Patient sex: M
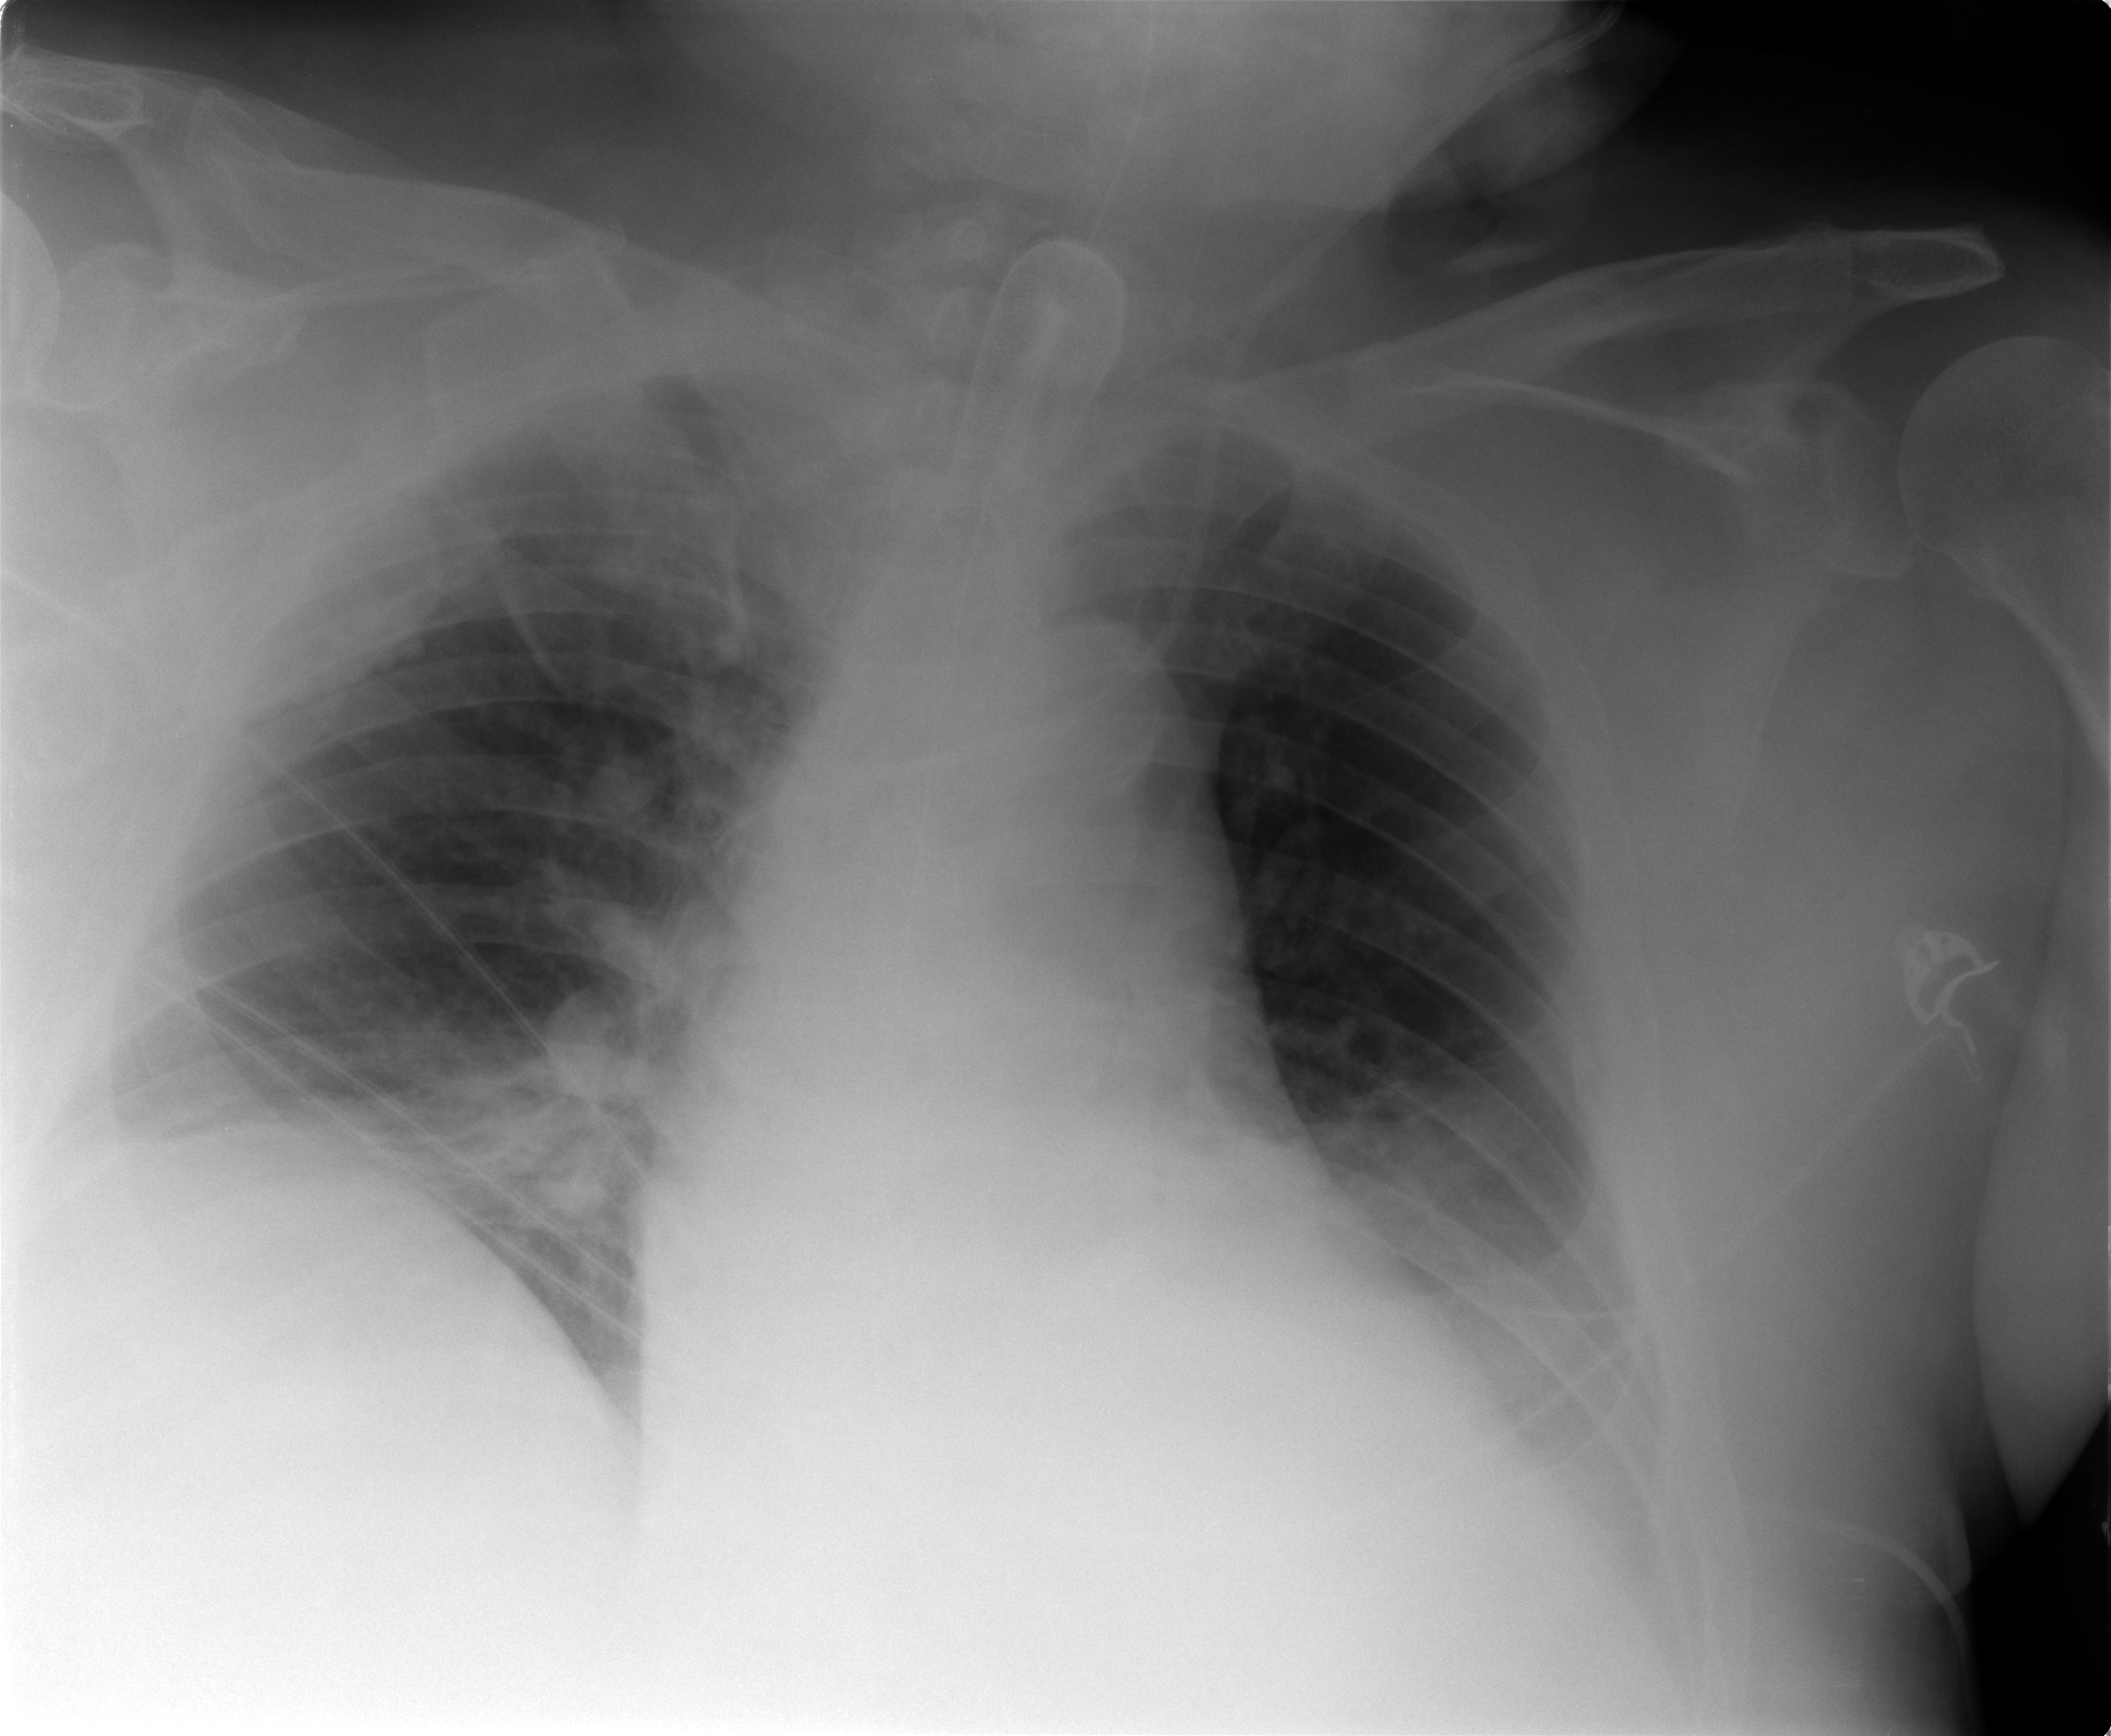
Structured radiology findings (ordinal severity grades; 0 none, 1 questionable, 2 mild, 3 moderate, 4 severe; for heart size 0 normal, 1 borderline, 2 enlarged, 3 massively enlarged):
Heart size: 2
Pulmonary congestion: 0
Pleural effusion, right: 1
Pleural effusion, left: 1
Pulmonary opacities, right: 0
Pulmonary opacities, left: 0
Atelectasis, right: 2
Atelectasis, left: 2